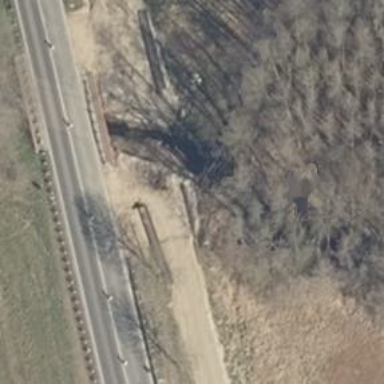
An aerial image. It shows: Path over bridge with asphalt surface.